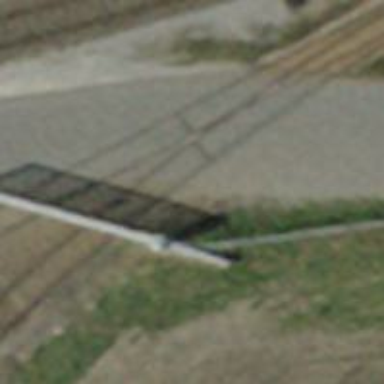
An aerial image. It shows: Level crossing along the railway.